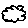
Label: cloud